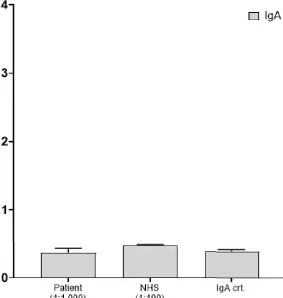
Identification of IgG4 anti-factor H autoantibodies: Plasma samples were analyzed for anti-factor H antibodies by a previously reported specific ELISA which was developed using Horse Radish peroxidase (HRP)-labeled secondary antibodies specific for human IgG, IgG4, and IgA, respectively. Data are shown as optic density at 490 nm (OD). (A) The patient's serum was tested in duplicates at different dilutions 1:100, 1:400, and 1:1,000 for both IgG (black bars) and IgG4 (grey bars). Controls included a normal human serum (NHS), a serum with known elevated anti-CFH IgG levels, and a serum with elevated IgG4 but no anti-CFH activity.
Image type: pathology (immunostaining)